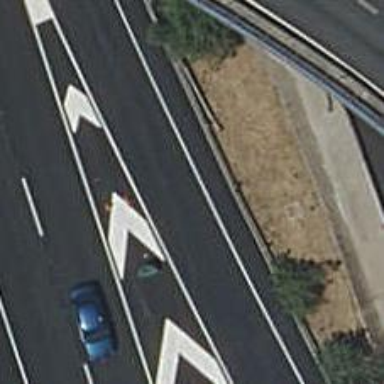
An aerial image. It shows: Motorway link.